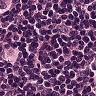
Metastatic tissue present: yes